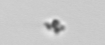
Label: detritus